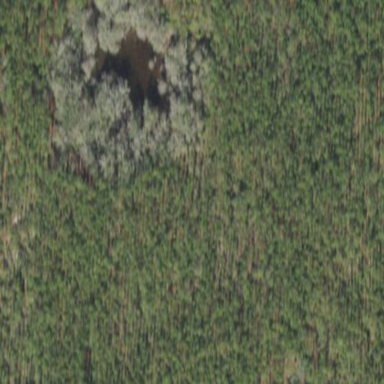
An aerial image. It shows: Swamp in wetland area.